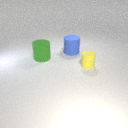
large blue rubber cylinder to the right of large green rubber cylinder